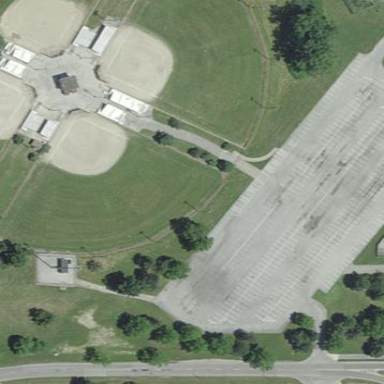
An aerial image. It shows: Baseball pitch for leisure land.